Question: I have developed an Android application that requests places coordinates from a server which responds in JSON format(for the moment it just sends two places):
this is the php code from the server:
'''
$place = $db->getCoordinates($name);
if ($place != false) {
$response[1]["success"] = 1;
$response[1]["place"]["H"] = $place[1]["H"];
$response[1]["place"]["V"] = $place[1]["V"];
$response[1]["place"]["placeid"] = $place[1]["placeid"];
$response[1]["place"]["name"] = $place[1]["name"];
$response[1]["place"]["type"] = $place[1]["type"];
$response[1]["place"]["note"] = $place[1]["note"];
// place found
// echo json with success = 1
$response[2]["success"] = 1;
$response[2]["place"]["H"] = $place[2]["H"];
$response[2]["place"]["V"] = $place[2]["V"];
$response[2]["place"]["placeid"] = $place[2]["placeid"];
$response[2]["place"]["name"] = $place[2]["name"];
$response[2]["place"]["type"] = $place[2]["type"];
$response[2]["place"]["note"] = $place[2]["note"];
echo json_encode($response);
}
'''
When the app get the coordinates it try to parse them this way:
'''
JSONObject json_places = userFunction.getPlaces();
JSONObject places = json_places.getJSONObject("1");
JSONObject coord = places.getJSONObject("place");
'''
getplaces():
'''
public JSONObject getPlaces(){
// Building Parameters
List<NameValuePair> params = new ArrayList<NameValuePair>();
params.add(new BasicNameValuePair("tag", allcoordinates_tag));
JSONObject json = jsonParser.getJSONFromUrl("http://"+ip+placesURL, params);
// return json
Log.i("JSON", json.toString());
return json;
}
'''
JSONParser:
'''
public class JSONParser {
static InputStream is = null;
static JSONObject jObj = null;
static String json = "";
// constructor
public JSONParser() {
}
public JSONObject getJSONFromUrl(String url, List<NameValuePair> params) {
// Making HTTP request
try {
// defaultHttpClient
HttpPost httpPost = new HttpPost(url);
HttpParams httpParameters = new BasicHttpParams();
int timeoutConnection = 9000;
HttpConnectionParams.setConnectionTimeout(httpParameters, timeoutConnection);
int timeoutSocket = 9000;
HttpConnectionParams.setSoTimeout(httpParameters, timeoutSocket);
DefaultHttpClient httpClient = new DefaultHttpClient(httpParameters);
httpPost.setEntity(new UrlEncodedFormEntity(params));
HttpResponse httpResponse = httpClient.execute(httpPost);
HttpEntity httpEntity = httpResponse.getEntity();
is = httpEntity.getContent();
} catch (UnsupportedEncodingException e) {
e.printStackTrace();
}
catch (ConnectTimeoutException e) {
e.printStackTrace();
}
catch (ClientProtocolException e) {
e.printStackTrace();
} catch (Exception e) {
e.printStackTrace();
}
try {
BufferedReader reader = new BufferedReader(new InputStreamReader(
is, "iso-8859-1"), 8);
StringBuilder sb = new StringBuilder();
String line = null;
while ((line = reader.readLine()) != null) {
sb.append(line + "
");
}
is.close();
json = sb.toString();
Log.e("JSON", json);
} catch (Exception e) {
Log.e("Buffer Error", "Error converting result " + e.toString());
}
// try parse the string to a JSON object
try {
jObj = new JSONObject(json);
} catch (JSONException e) {
Log.e("JSON Parser", "Error parsing data " + e.toString());
}
// return JSON String
return jObj;
}
}
'''
and here is the JSON with the error:

when the App tries to parse the JSON response it crashes and sends a JSONException: Value of type java.lang.String cannot be converted to JSONObject
how can i solve this?
THANKS
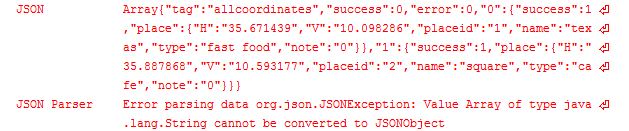
Answer: You web service is not creating valid JSON. A JSON string can only start with '{' or '['. Yours starts with the String '"Array"'.
You can read about the JSON format in its Wikipedia entry <URL>.